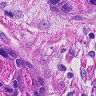
Metastatic tissue present: yes